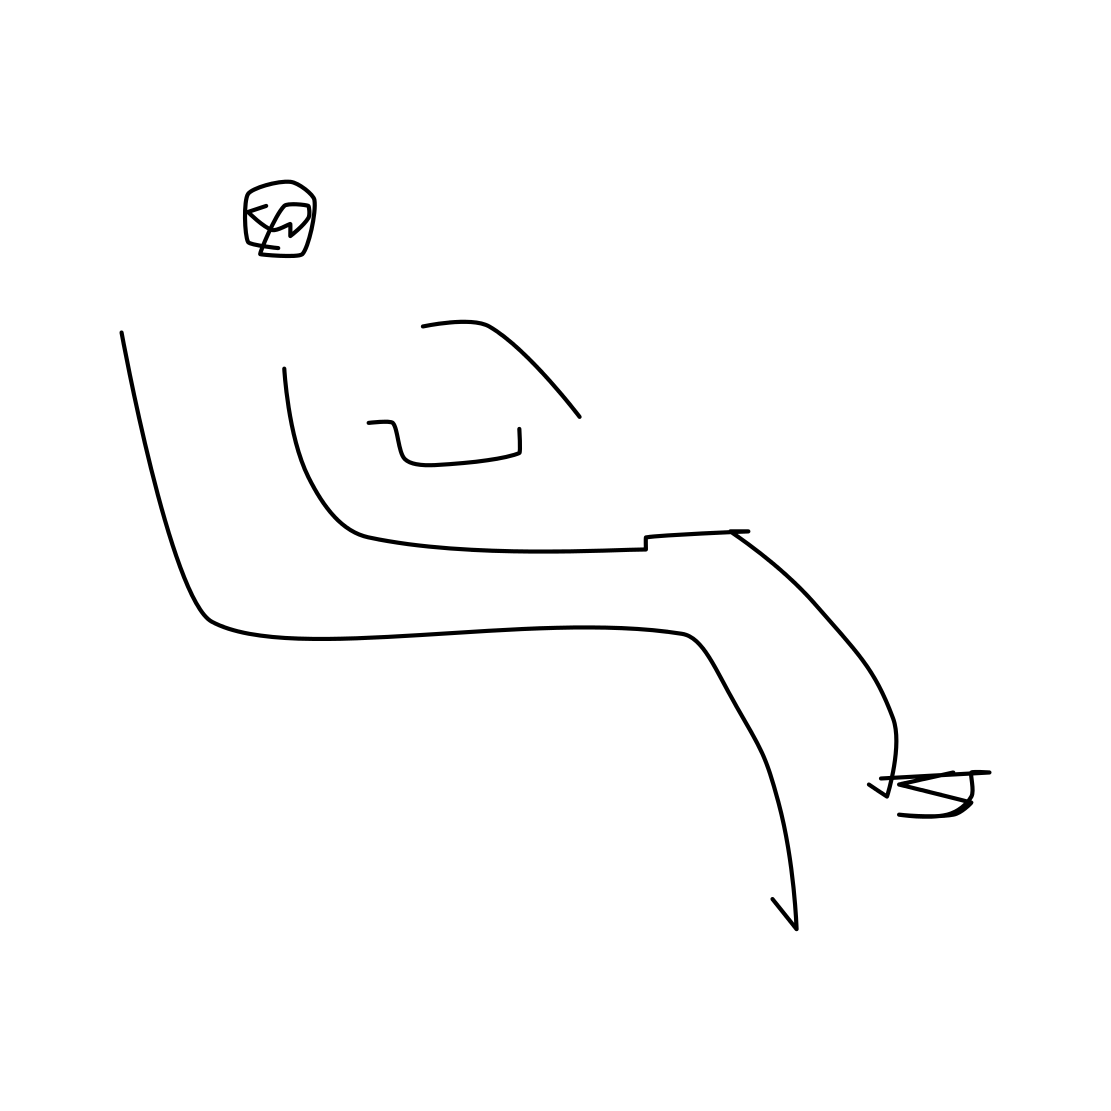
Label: person sitting